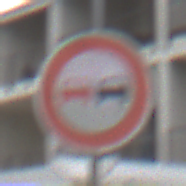
Verkehrszeichen: Ueberholverbot
Umgebung: Outdoor, Urban
Tageszeit: Midday
Wetter: Overcast
Licht: Natural
Jahreszeit: NotSpecified
Kontrast: LowContrast